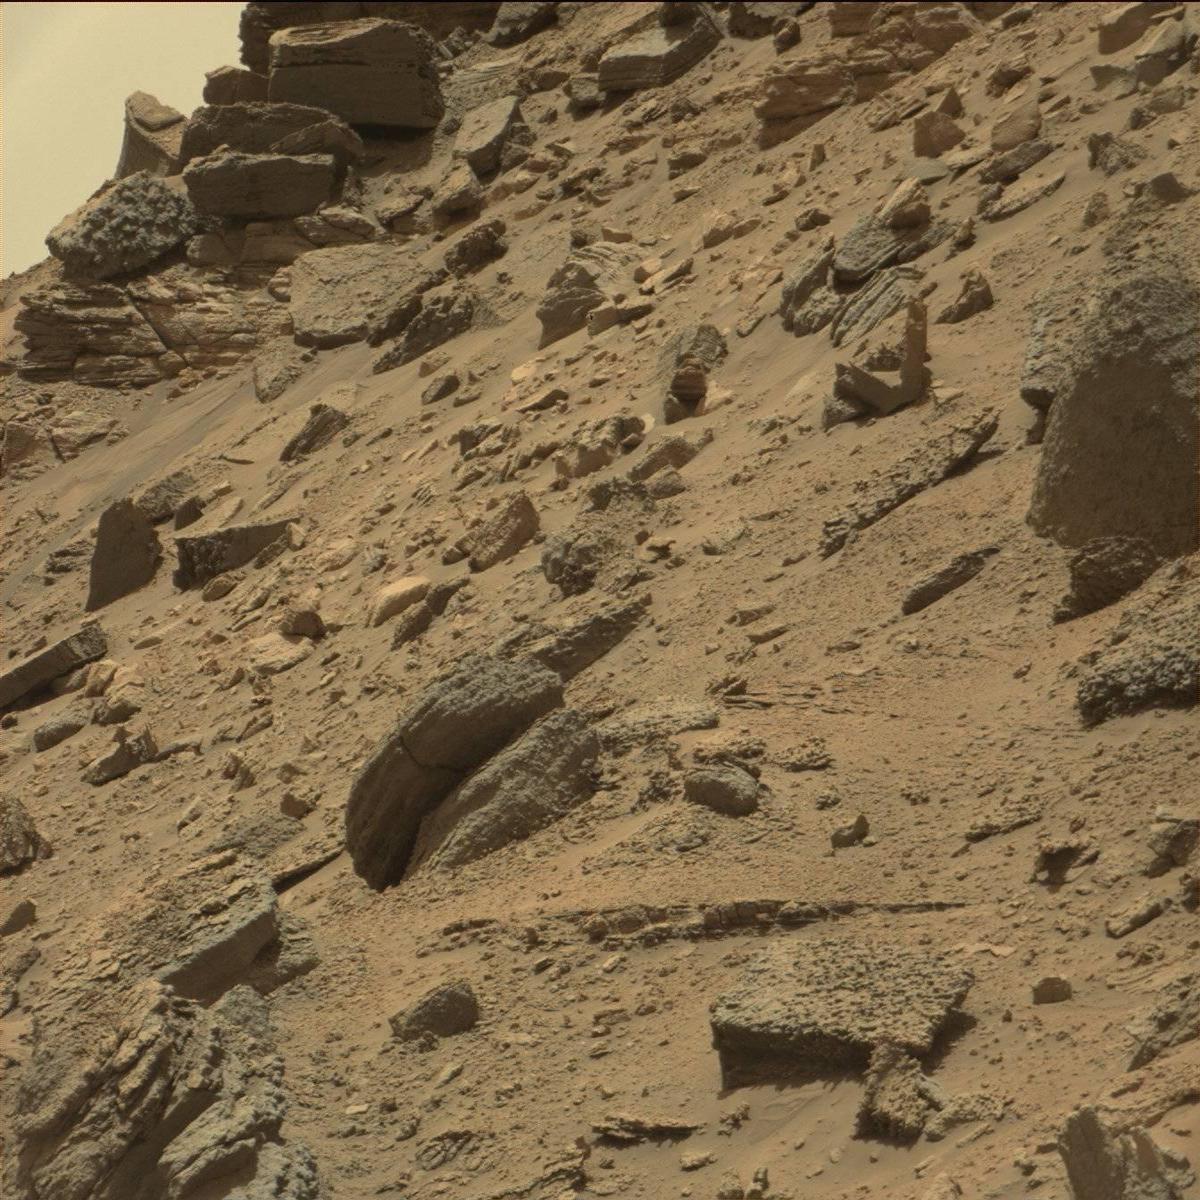
Terrain classes present: Bedrock, Sand / Soil, Sky